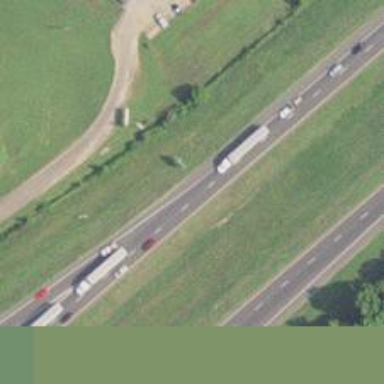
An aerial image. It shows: Motorway junction.